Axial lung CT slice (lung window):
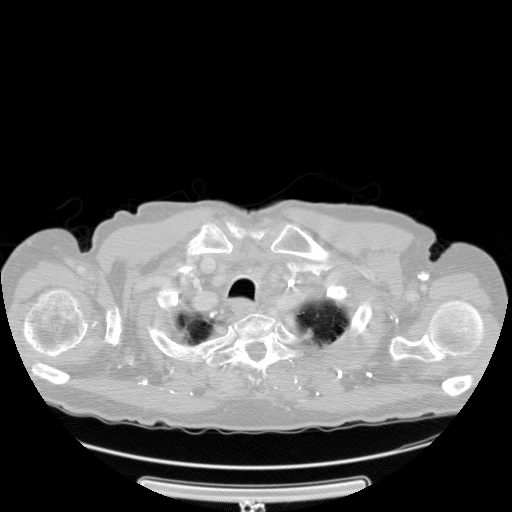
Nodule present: no